Interaction volume radius: 10 \u00c5
Interaction volume height: 25 \u00c5
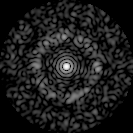
Disorder parameter: 0.8356